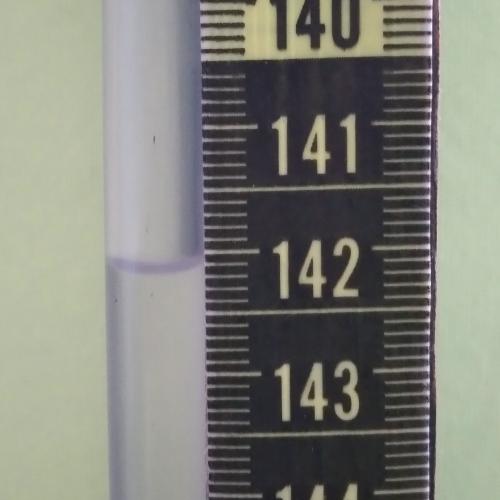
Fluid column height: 142.1 cm